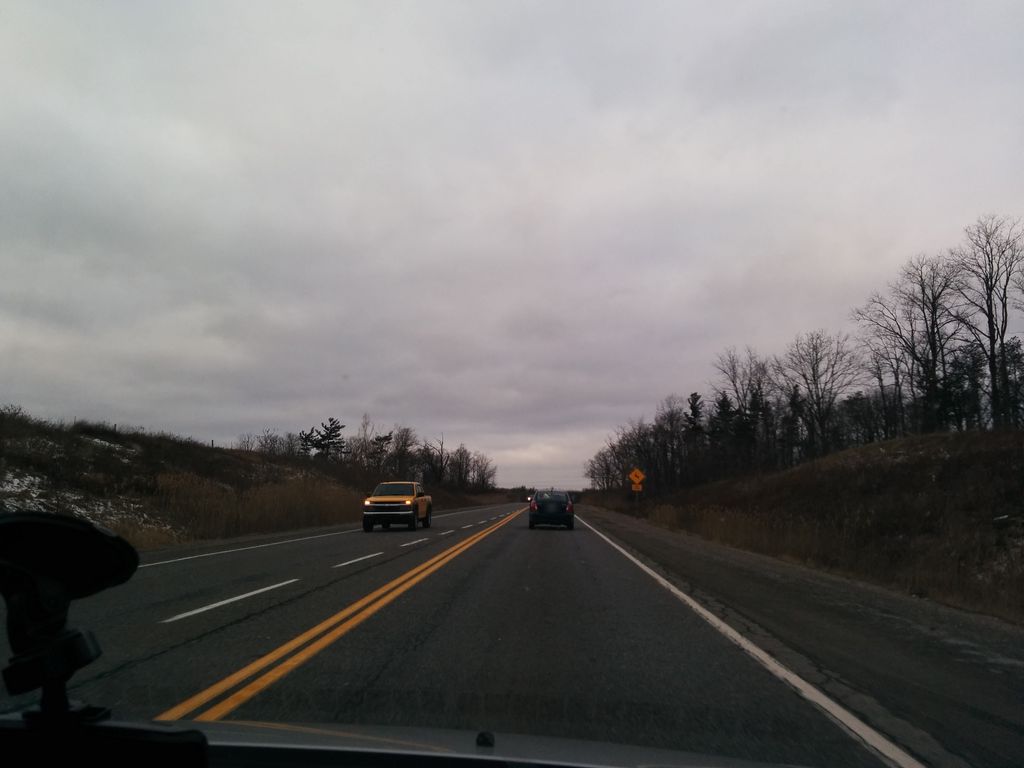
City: hamilton